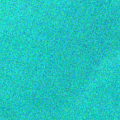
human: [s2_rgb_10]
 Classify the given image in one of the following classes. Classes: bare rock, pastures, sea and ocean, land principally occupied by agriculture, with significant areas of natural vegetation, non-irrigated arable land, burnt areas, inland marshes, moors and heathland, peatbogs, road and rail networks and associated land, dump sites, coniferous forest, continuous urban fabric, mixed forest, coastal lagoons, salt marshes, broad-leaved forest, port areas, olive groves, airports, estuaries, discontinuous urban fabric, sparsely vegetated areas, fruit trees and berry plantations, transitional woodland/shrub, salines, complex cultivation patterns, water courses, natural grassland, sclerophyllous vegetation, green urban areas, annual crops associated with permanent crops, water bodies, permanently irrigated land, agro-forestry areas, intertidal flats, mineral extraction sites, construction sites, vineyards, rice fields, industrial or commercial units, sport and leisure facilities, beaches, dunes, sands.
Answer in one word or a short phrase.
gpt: sea and ocean